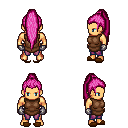
a pixel art fantasy rpg character, male body template, human, tanned skin, brown tunic, magenta pants, pink extra-long topknot hairstyle, metal gloves, brown slippers, four views (front, back, left, right), 2x2 character sprite sheet, small pixel art, hard edges, no anti-aliasing